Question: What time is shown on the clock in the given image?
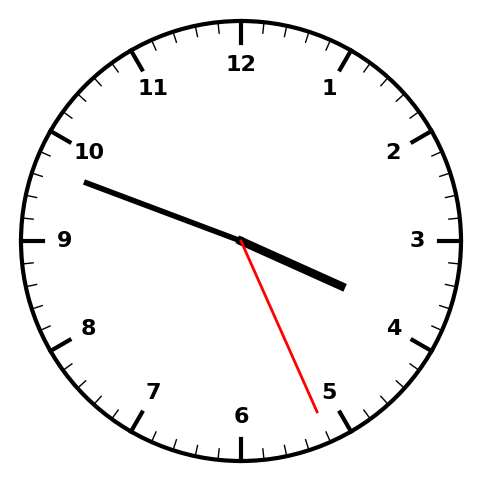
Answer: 03:48:26